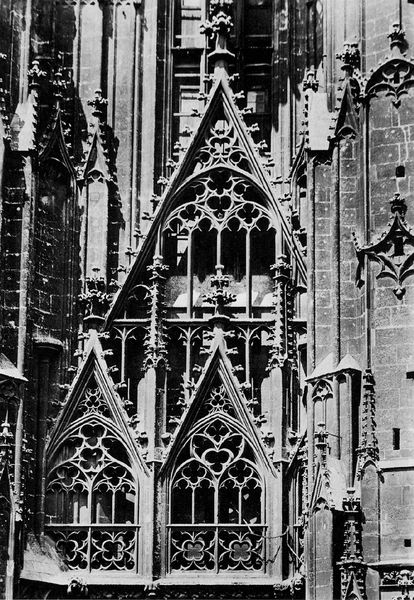
Titel: Stephansdom in Wien
Standort: Wien, Stephansdom (EU - AUT)
Schlagwörter: dreieck, fenster, grau, paris, blüten, rose, wand, architektur, kirche, drei, gotik, bogen, giebel, mauer, figuren, spitz, detail, foto, fotografie, dom, schwarz-weiß, kathedrale, spitzbögen, romanik, barok, schwrzweiß, biforien, dreipaß, kreuzblume, köln, strebebogen